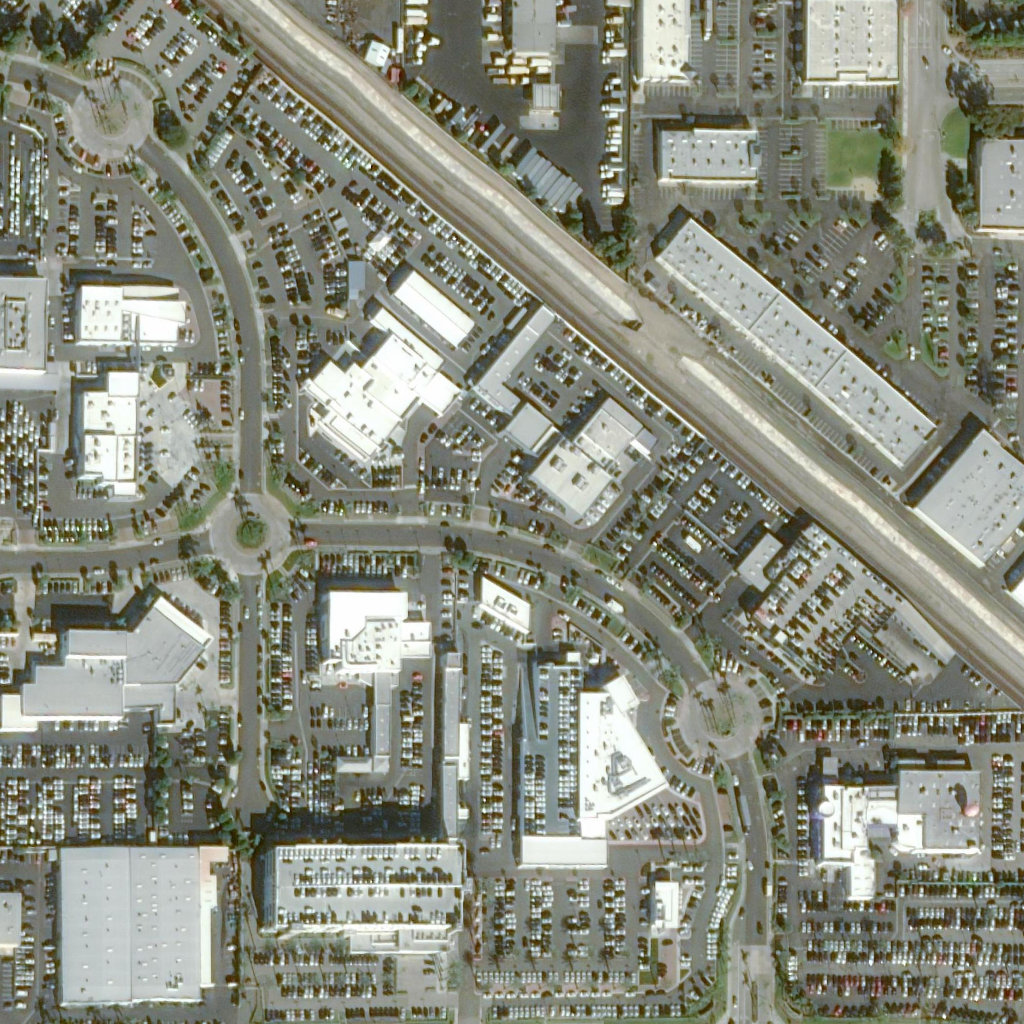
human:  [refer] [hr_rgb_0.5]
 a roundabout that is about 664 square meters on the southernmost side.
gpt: <box>[[66, 66, 74, 74, 0]]</box>

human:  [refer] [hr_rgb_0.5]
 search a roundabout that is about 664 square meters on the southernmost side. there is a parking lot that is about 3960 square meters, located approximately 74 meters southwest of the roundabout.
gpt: <box>[[66, 66, 74, 74, 0]]</box>

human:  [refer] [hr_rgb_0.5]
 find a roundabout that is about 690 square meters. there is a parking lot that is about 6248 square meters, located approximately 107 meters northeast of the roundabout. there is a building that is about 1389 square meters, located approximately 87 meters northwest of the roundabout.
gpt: <box>[[21, 48, 27, 55, 0]]</box>